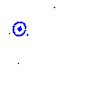
Particle: kaon